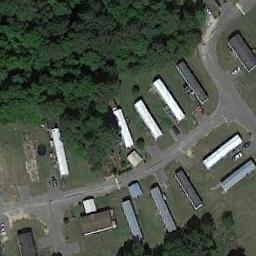
Label: residential